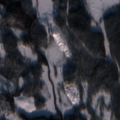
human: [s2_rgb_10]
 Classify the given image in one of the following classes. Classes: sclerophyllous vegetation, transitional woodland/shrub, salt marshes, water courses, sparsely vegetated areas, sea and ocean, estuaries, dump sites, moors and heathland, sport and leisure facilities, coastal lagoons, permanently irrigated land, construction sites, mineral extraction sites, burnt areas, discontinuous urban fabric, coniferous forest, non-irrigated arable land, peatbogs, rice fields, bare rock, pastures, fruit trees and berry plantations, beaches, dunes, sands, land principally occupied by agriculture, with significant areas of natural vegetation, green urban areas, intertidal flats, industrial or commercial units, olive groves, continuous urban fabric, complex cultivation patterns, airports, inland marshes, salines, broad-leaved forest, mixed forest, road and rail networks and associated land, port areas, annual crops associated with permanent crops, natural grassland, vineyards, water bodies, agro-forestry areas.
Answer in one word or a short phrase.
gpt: coniferous forest, transitional woodland/shrub